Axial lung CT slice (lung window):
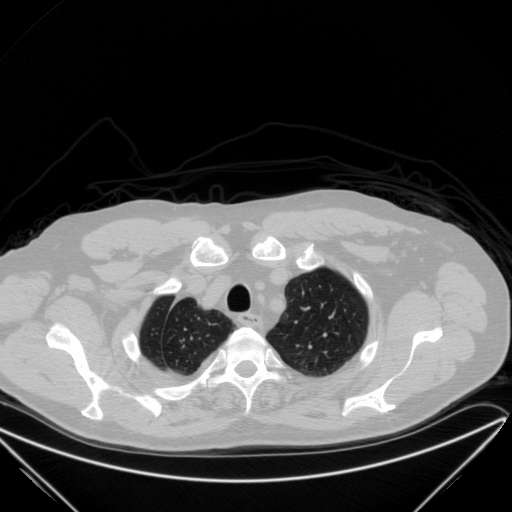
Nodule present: no